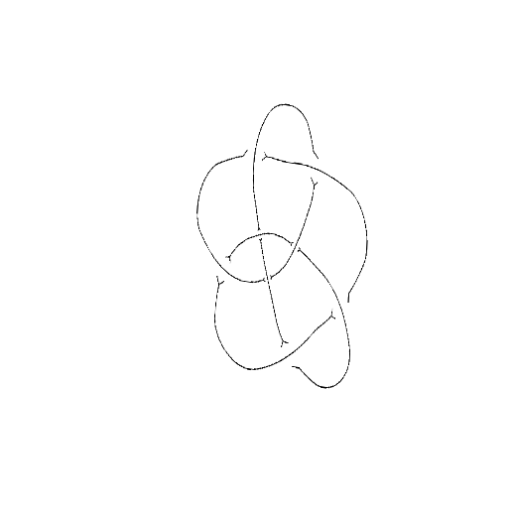
Crossing number: 8